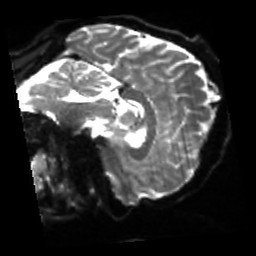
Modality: sbref
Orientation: sagittal
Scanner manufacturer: siemens
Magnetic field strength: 3 T
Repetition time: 4 s
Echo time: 0.0594 s